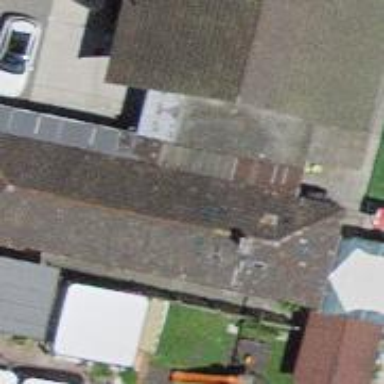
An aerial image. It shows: Building with hipped roof.